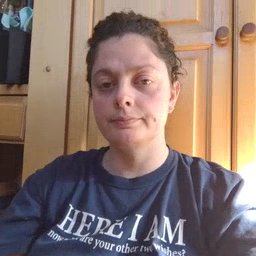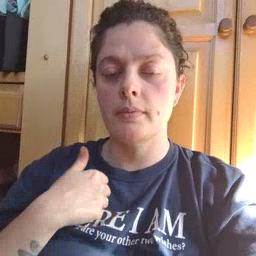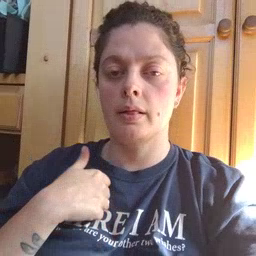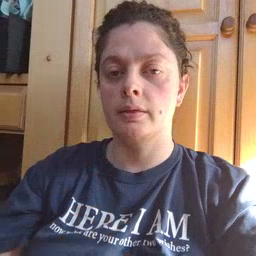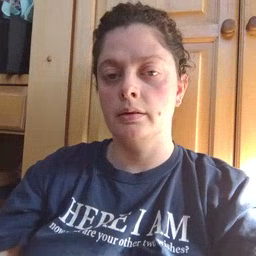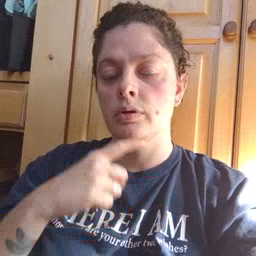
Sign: bath